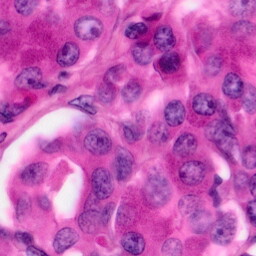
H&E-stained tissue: Pancreatic